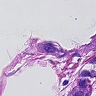
Metastatic tissue present: yes